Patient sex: M
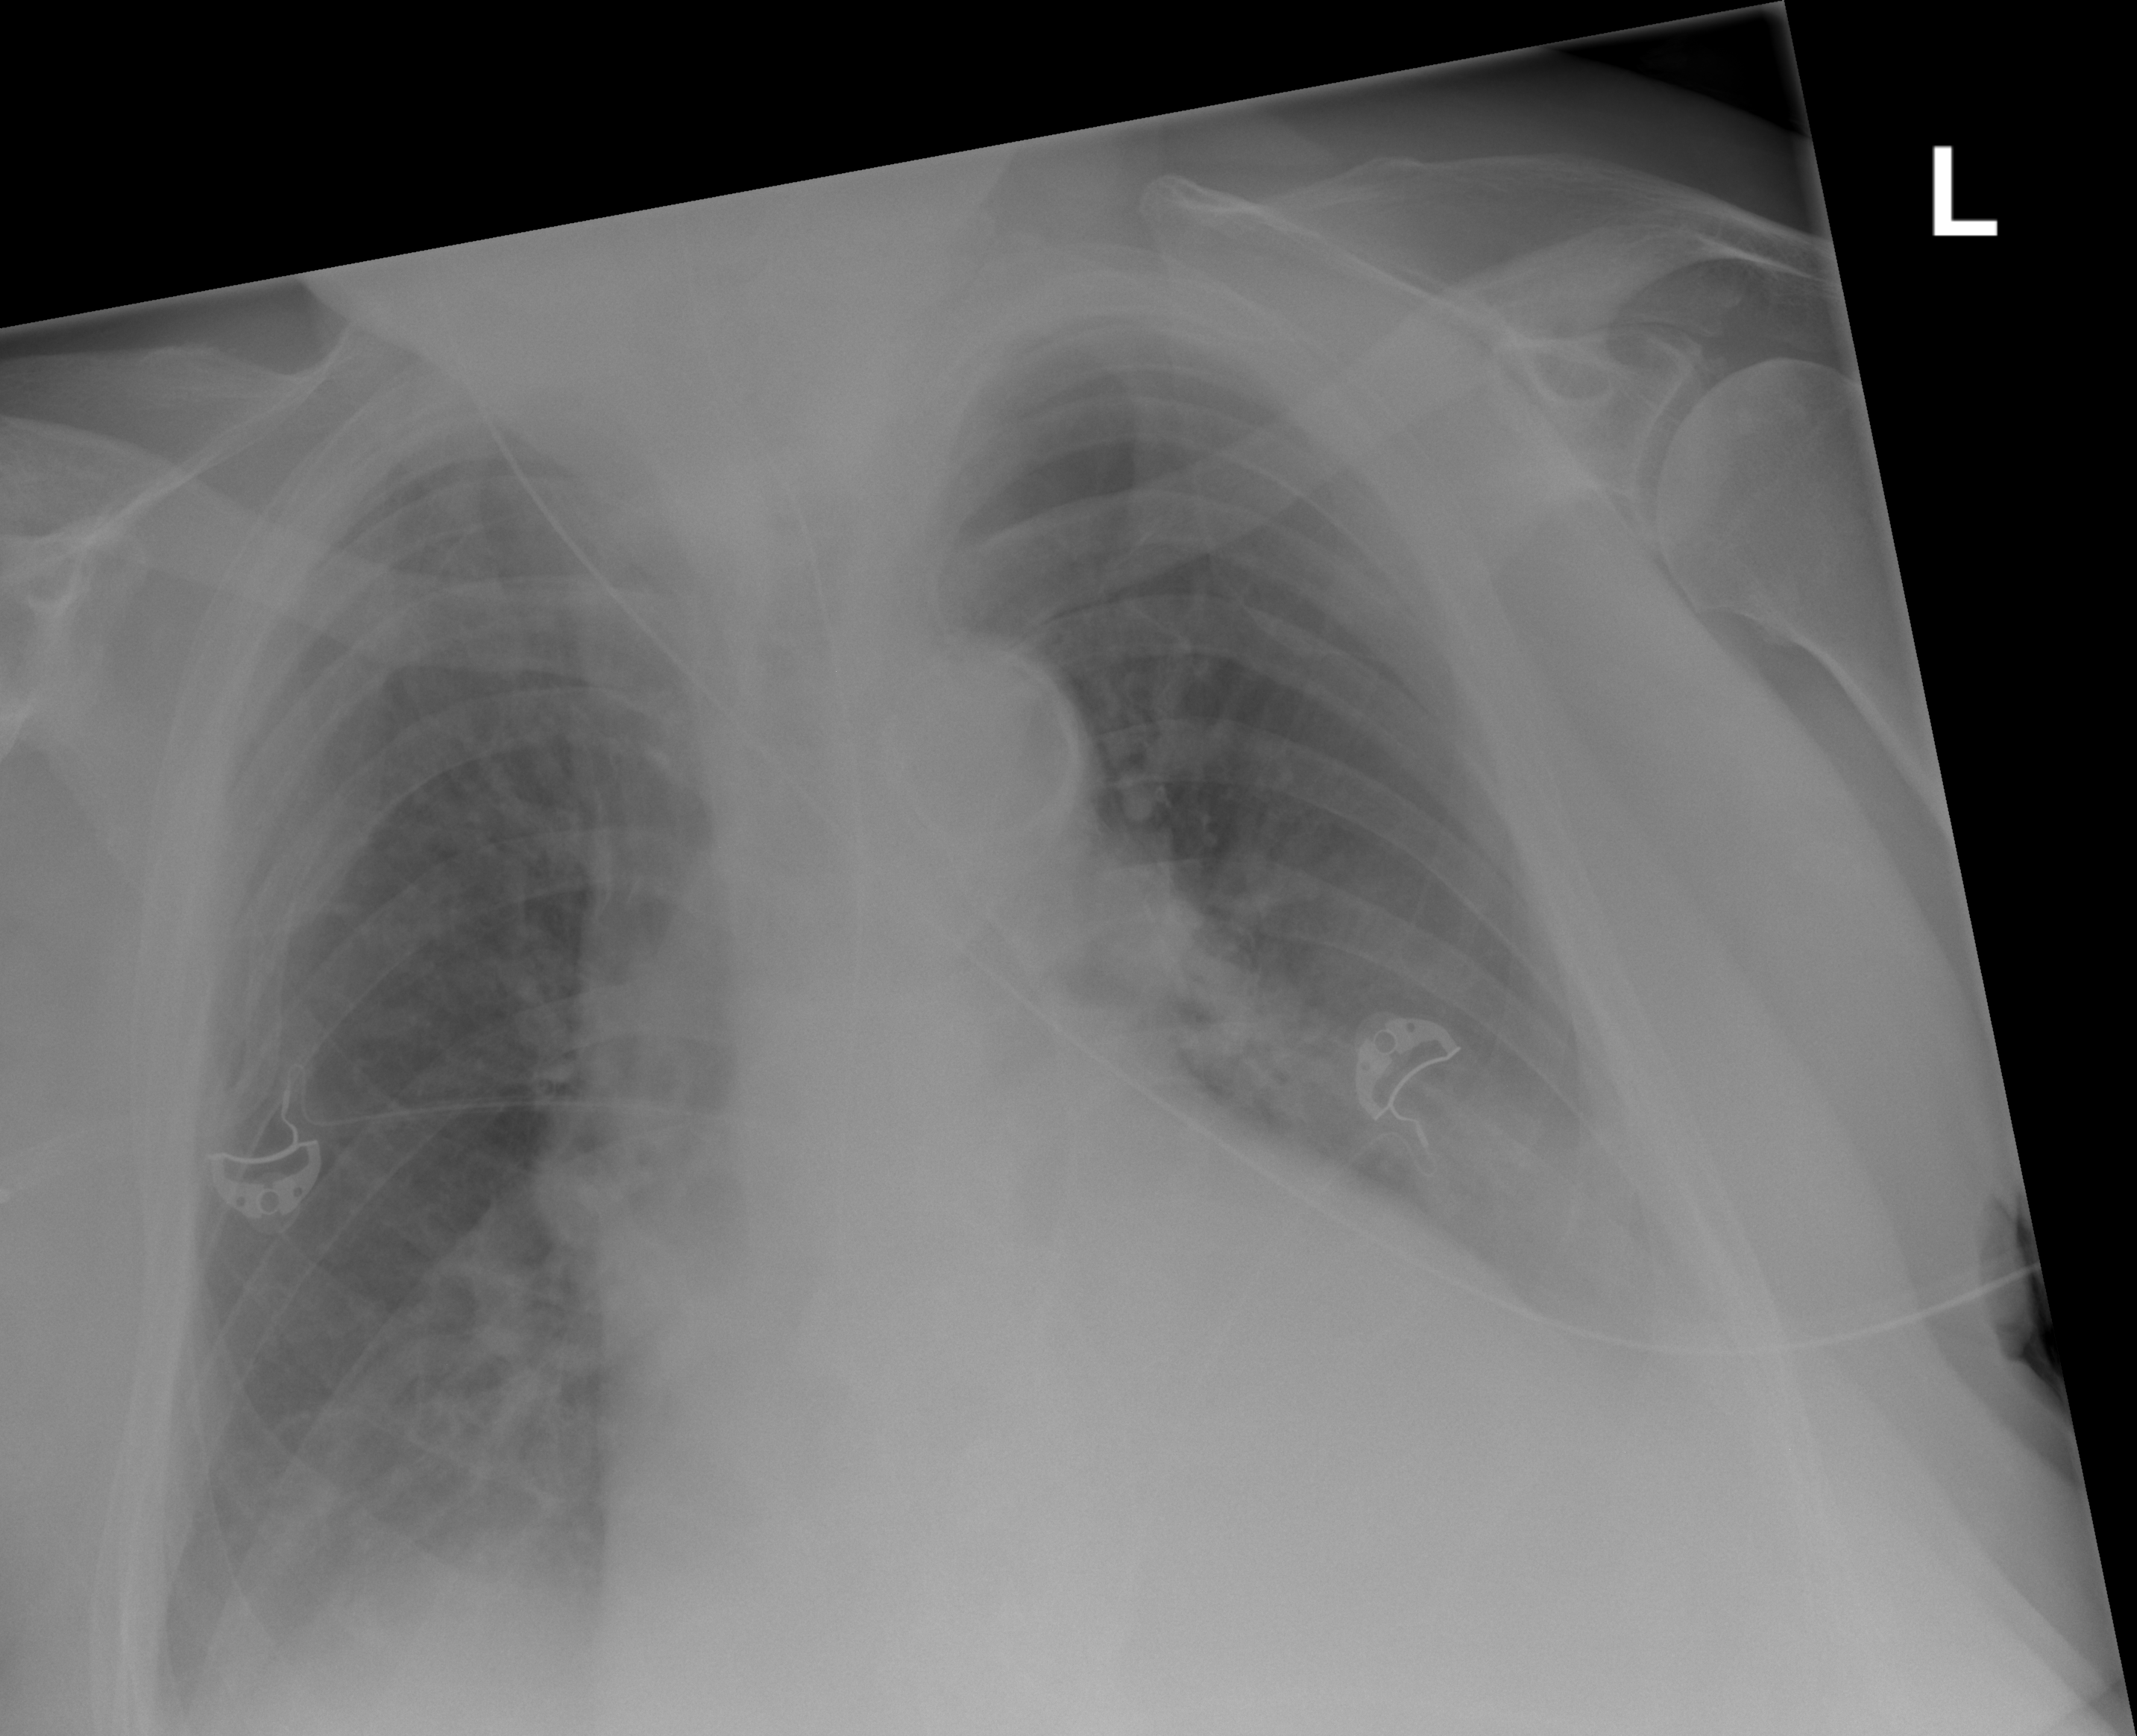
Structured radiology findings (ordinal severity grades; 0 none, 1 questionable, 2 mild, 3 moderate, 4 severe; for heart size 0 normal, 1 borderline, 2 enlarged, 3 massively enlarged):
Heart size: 2
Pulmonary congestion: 0
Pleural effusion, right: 2
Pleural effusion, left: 2
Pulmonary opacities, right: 0
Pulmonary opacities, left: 0
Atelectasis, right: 2
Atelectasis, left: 2